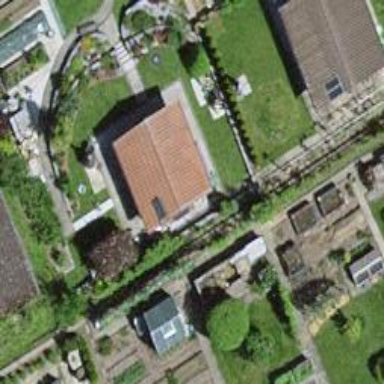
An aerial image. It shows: Allotment house.